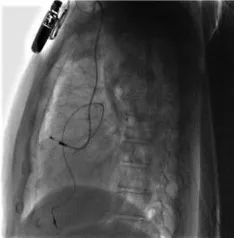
Chest fluoroscopy from different body positions (a-c).
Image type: radiology (x_ray)